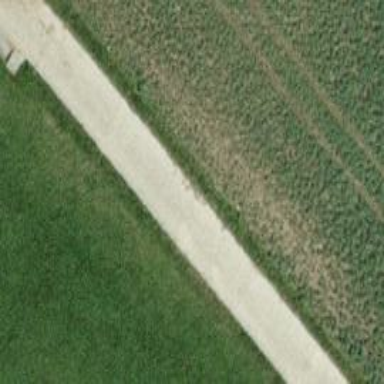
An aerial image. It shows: Well-maintained agricultural track with grade1 tracktype.